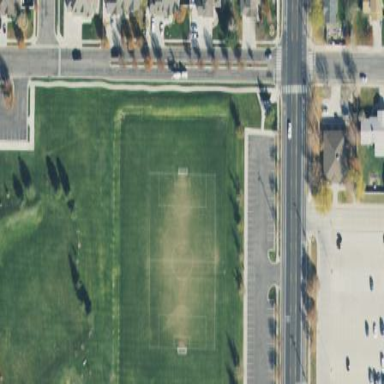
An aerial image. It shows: Grass pitch used for soccer.